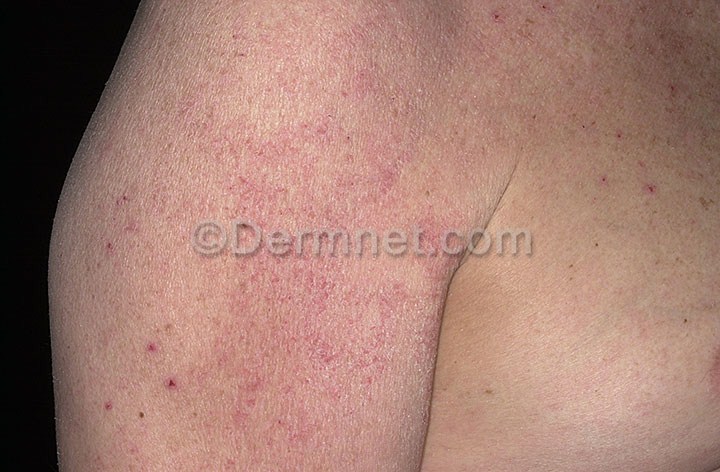
Disease: Eczema Photos